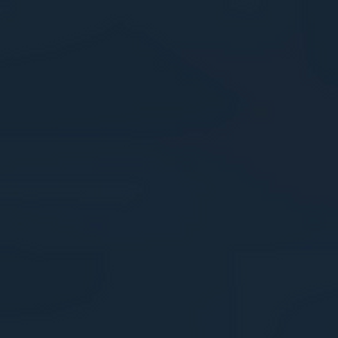
Label: other